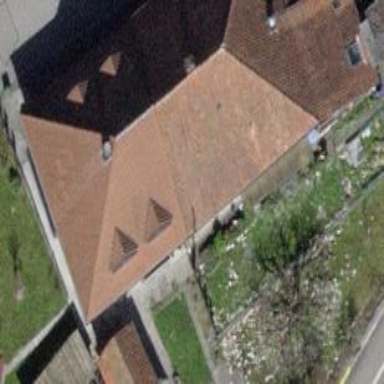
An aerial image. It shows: Hipped roof semi-detached house.